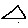
Label: triangle